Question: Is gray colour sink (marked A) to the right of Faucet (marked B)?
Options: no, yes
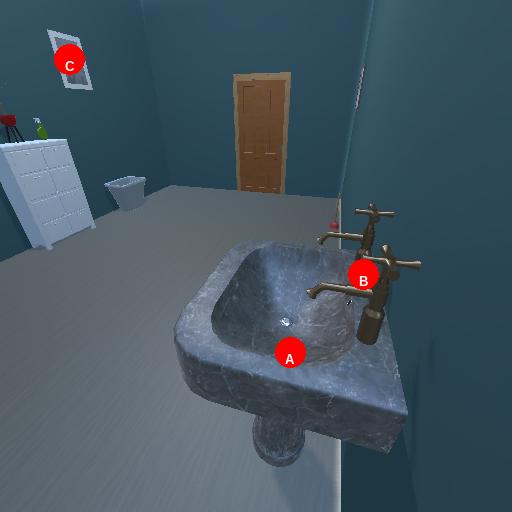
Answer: no